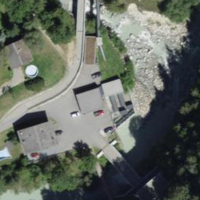
EUNIS habitat code: 55
Species observed at this site:
Primula veris
Boloria titania